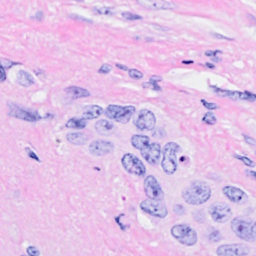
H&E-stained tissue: Breast